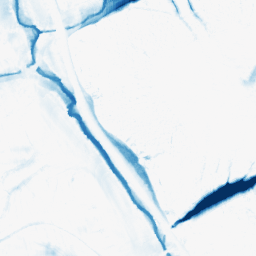
Category: morphological
Decomposition family: morphological_ellipse
Decomposition parameters: operation: closing
width: 30
height: 20
Upsampling method: quartic
Upsampling parameters: scale: 2
Upsampling scale: 2